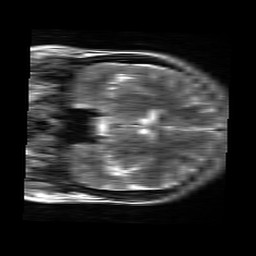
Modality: T2w
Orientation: coronal
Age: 33
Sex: female
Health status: healthy
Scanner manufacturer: siemens
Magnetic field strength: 3 T
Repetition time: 4.01 s
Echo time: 0.116 s